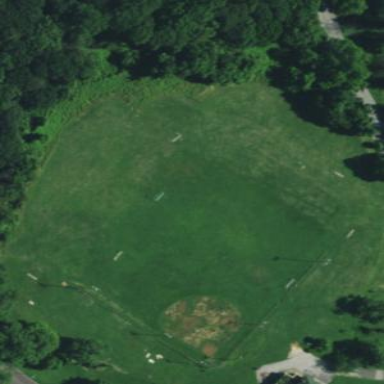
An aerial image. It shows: Baseball pitch for leisure and sports activities.